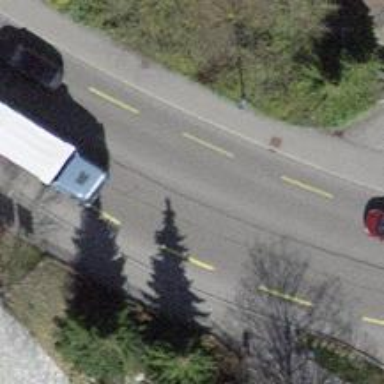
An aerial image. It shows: Primary highway with asphalt surface and designated lane for cyclists.